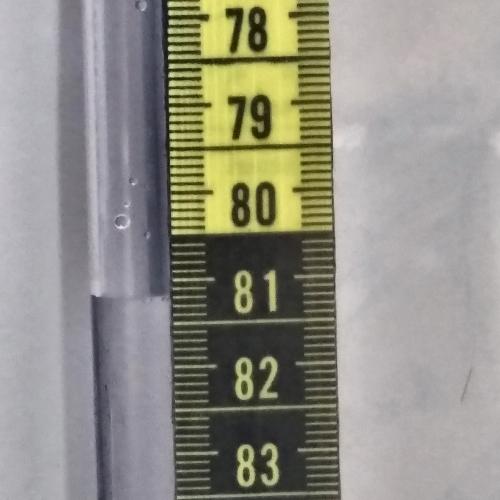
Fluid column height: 81.2 cm